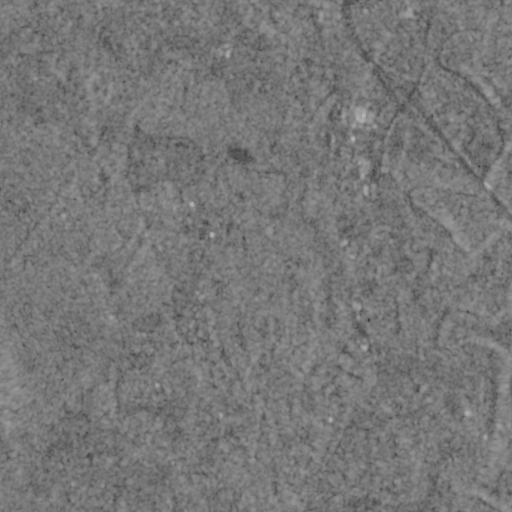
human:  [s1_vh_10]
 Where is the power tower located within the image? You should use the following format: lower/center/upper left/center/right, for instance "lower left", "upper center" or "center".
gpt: The power tower is located in the upper left of the image.
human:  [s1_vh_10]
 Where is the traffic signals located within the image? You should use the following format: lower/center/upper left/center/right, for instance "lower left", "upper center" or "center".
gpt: The traffic signals is located in the upper right of the image.
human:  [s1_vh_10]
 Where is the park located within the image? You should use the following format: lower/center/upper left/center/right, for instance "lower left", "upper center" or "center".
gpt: There is no park in the image.

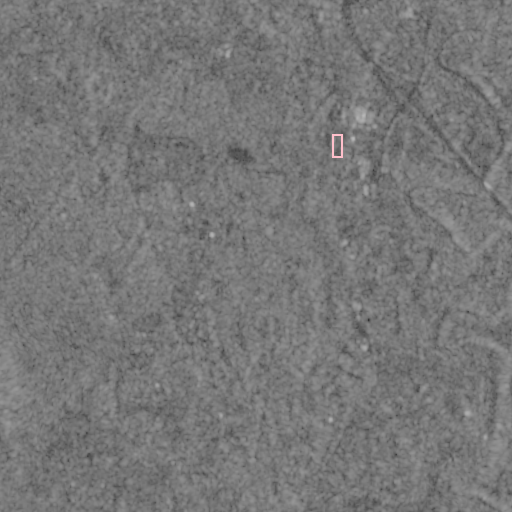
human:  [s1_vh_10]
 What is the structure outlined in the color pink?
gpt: The structure outlined in pink is a building.
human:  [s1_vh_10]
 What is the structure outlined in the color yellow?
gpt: There is no yellow outline.